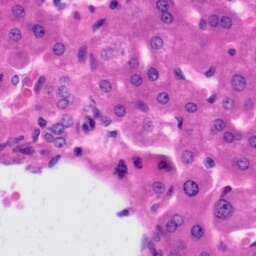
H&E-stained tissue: Liver